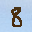
Label: 8